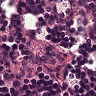
Metastatic tissue present: no